Interaction volume radius: 10 \u00c5
Interaction volume height: 15 \u00c5
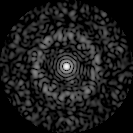
Disorder parameter: 0.8416